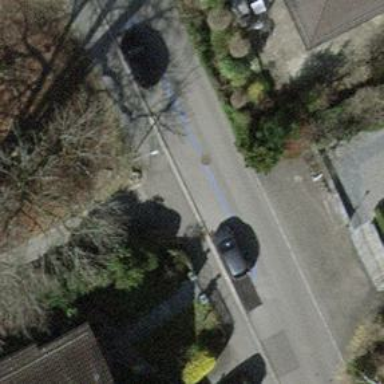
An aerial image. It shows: Asphalt alley used as service road.